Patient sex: F
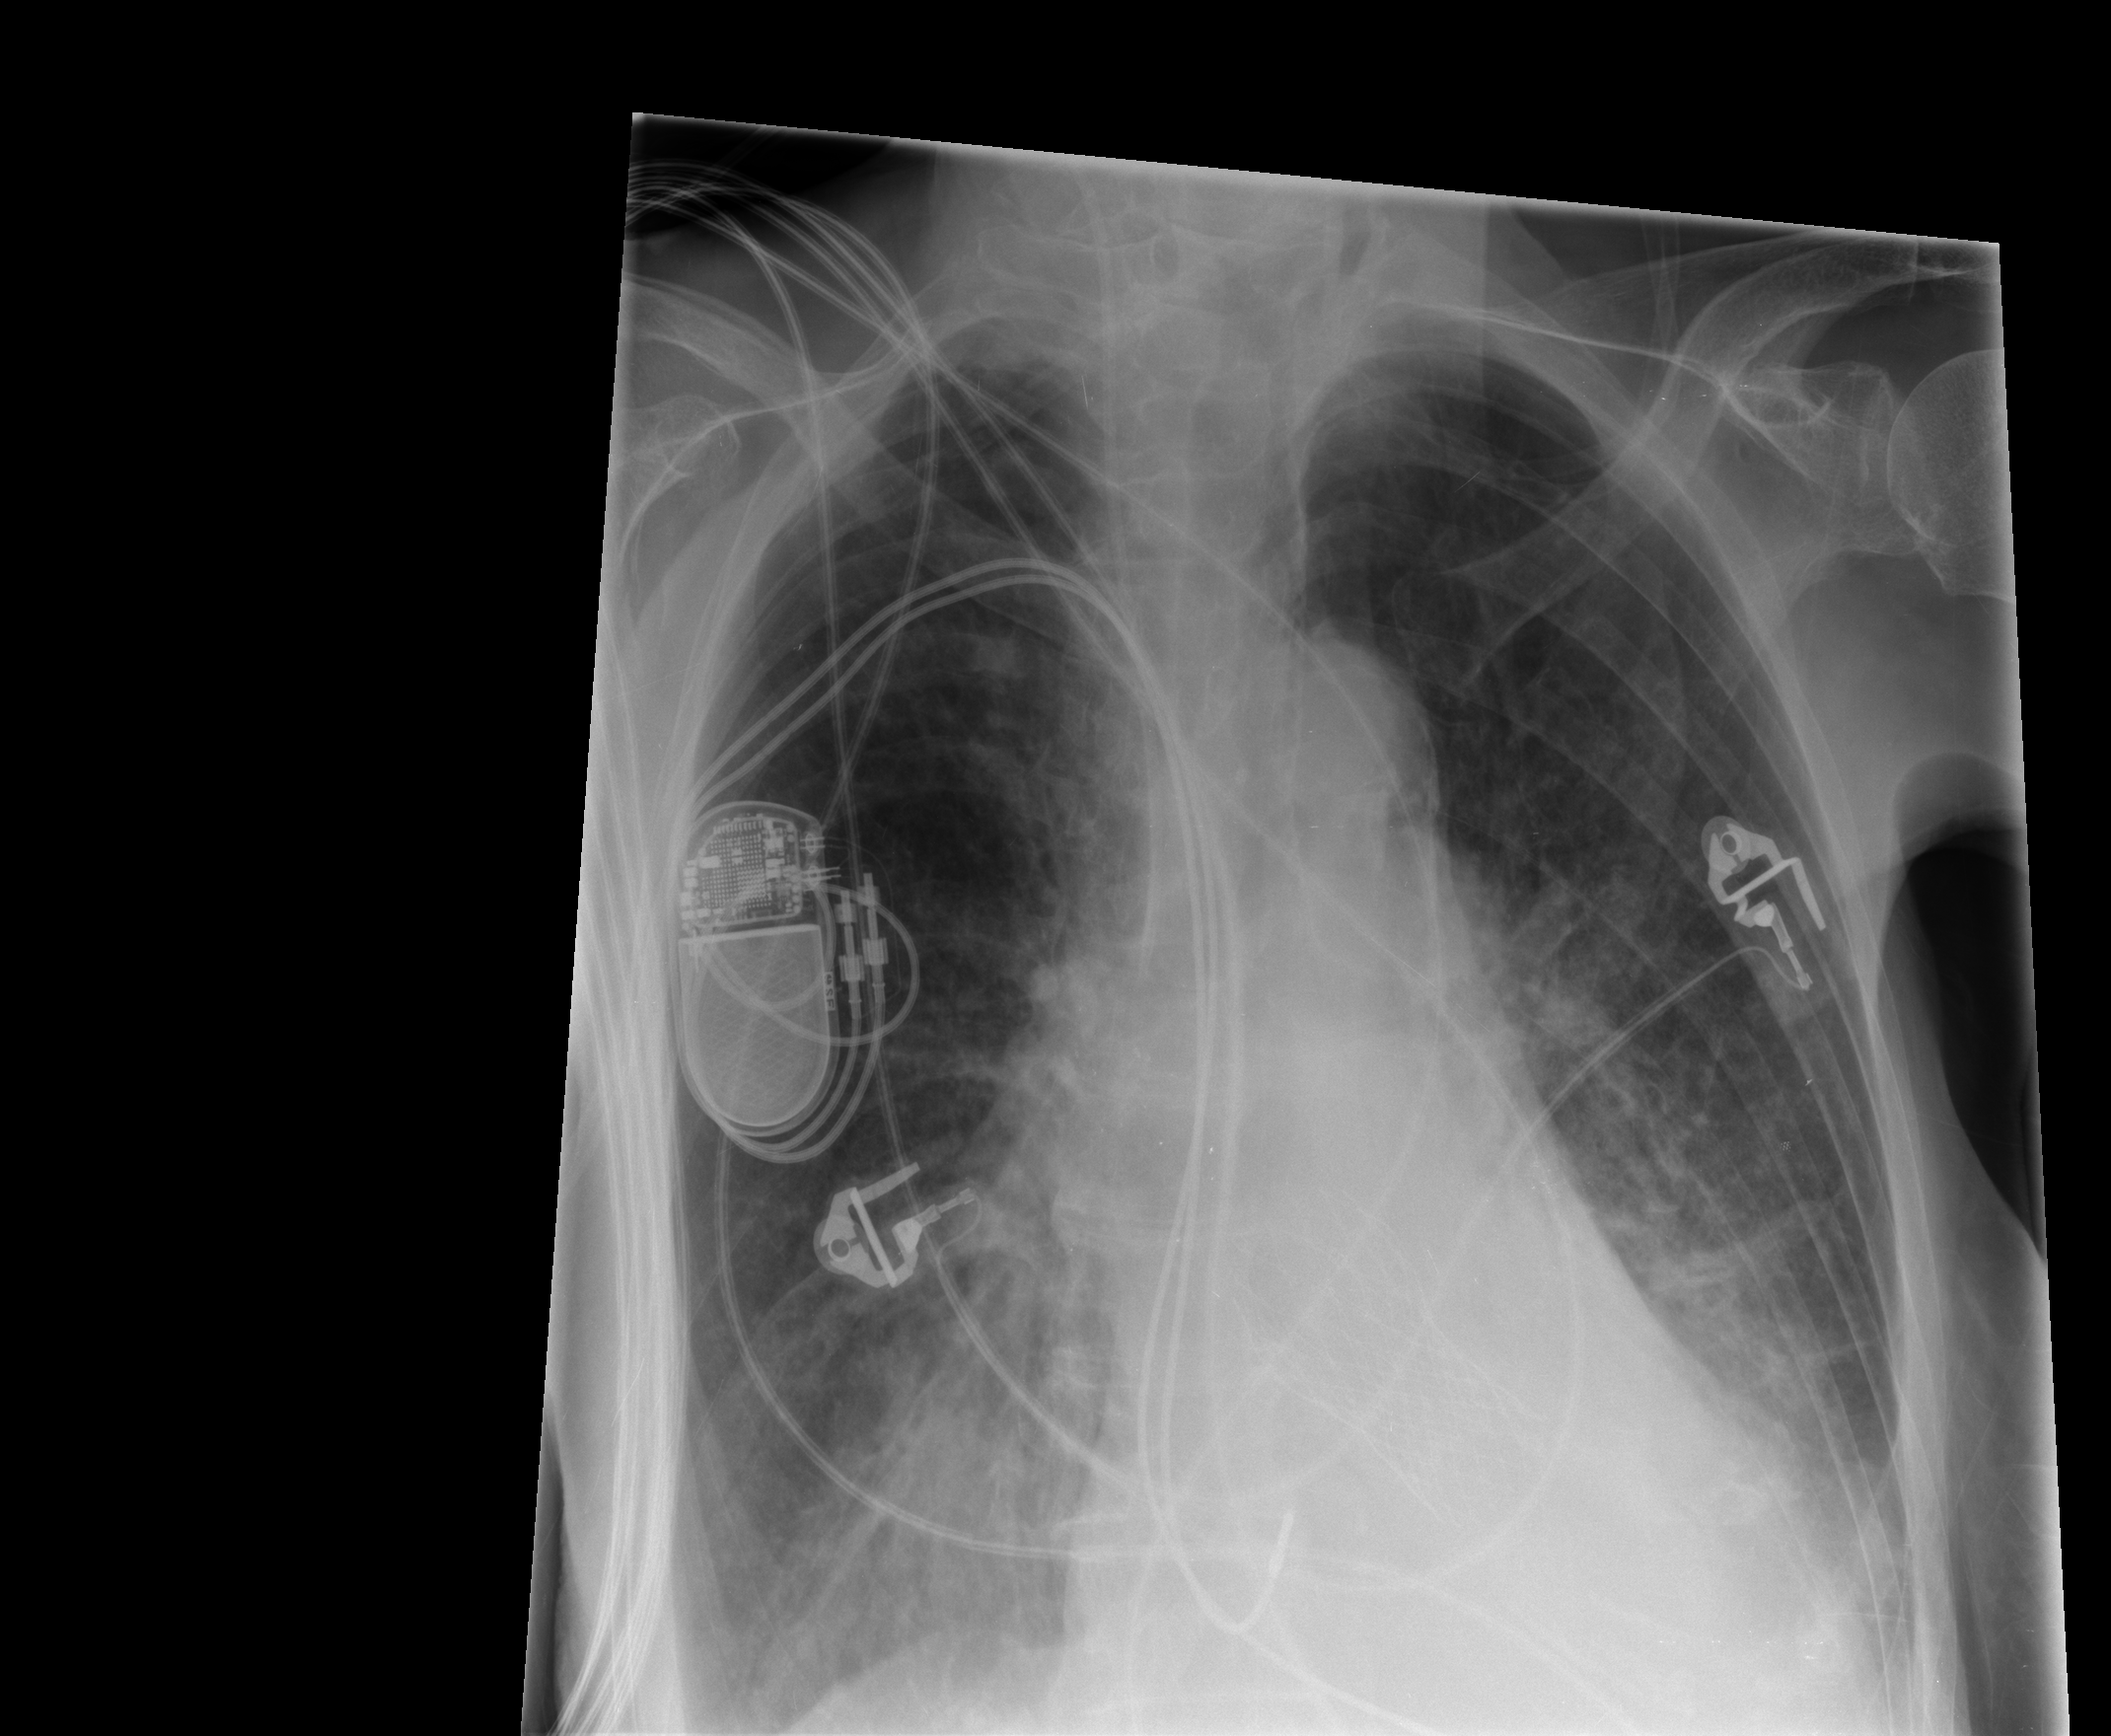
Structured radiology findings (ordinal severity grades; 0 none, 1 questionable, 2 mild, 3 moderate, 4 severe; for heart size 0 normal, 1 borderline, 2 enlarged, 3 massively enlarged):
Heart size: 0
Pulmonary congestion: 0
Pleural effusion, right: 1
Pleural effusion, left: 1
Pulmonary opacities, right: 1
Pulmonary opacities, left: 2
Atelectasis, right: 1
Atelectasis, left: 1